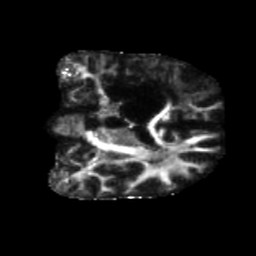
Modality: FA
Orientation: coronal
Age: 57
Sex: male
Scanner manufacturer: siemens
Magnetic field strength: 3 T
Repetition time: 5.47 s
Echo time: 0.0854 s